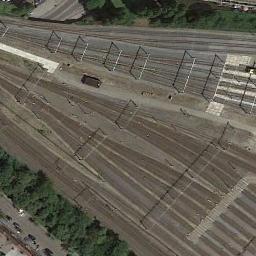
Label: railway